Interaction volume radius: 10 \u00c5
Interaction volume height: 35 \u00c5
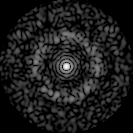
Disorder parameter: 0.8559